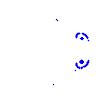
Particle: electron